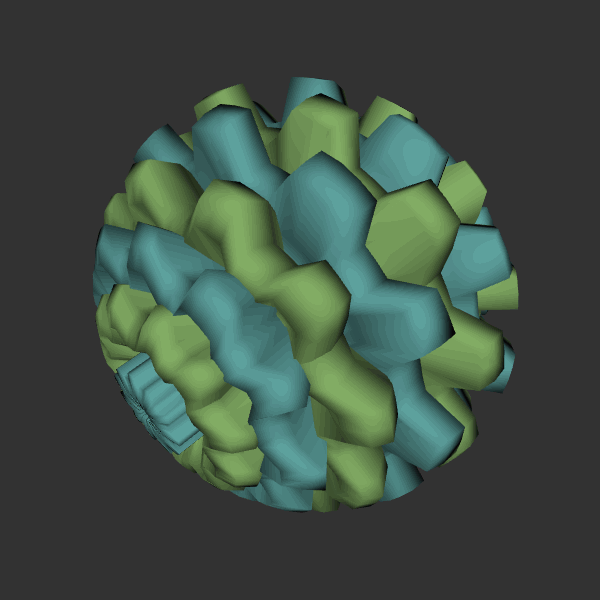
Background: dark